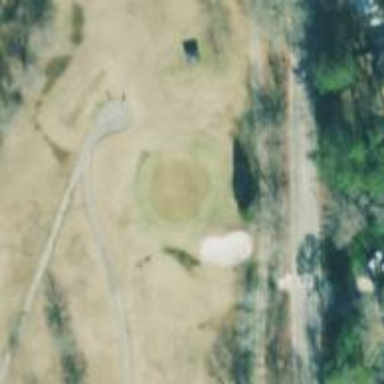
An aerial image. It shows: View of golf hole.